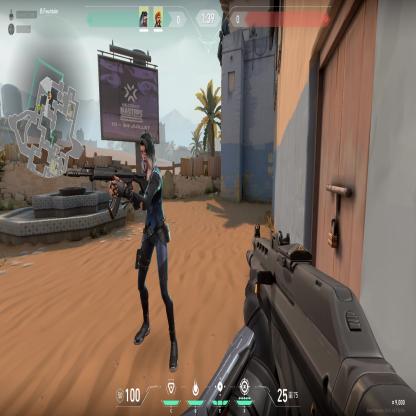
Label: teammate